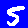
Digit: 5